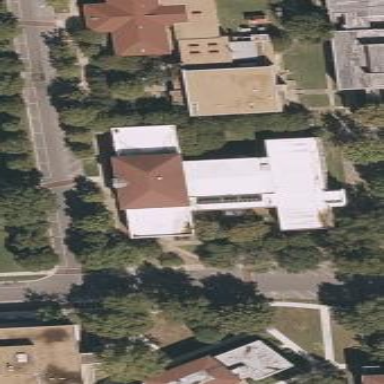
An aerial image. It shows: University building. It belongs to university.